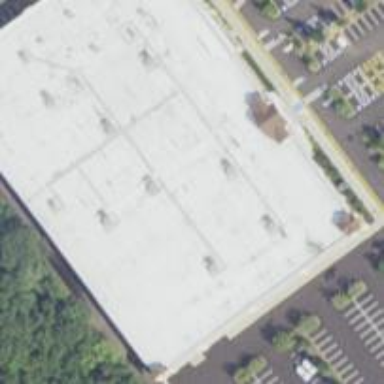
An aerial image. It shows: Retail building that houses department store.